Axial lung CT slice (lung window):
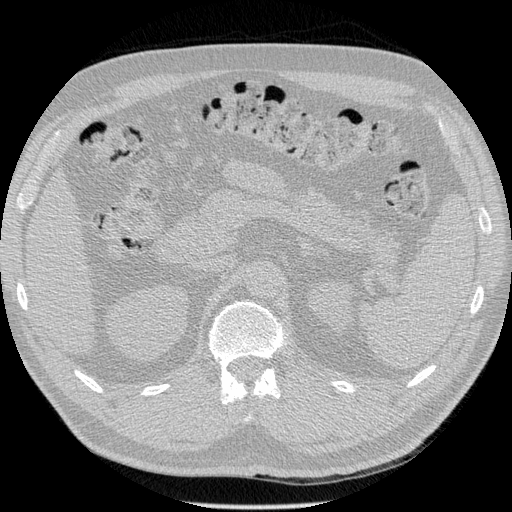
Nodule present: no